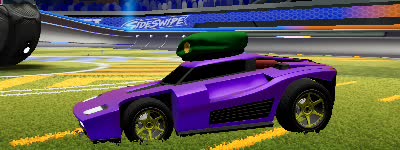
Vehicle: breakout